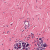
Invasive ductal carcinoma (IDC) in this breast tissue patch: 0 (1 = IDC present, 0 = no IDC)